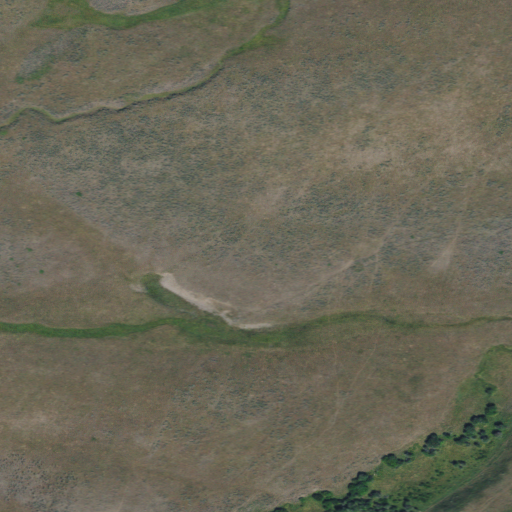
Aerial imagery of plain(s) in Montana named Haypress Meadow containing shrub, grassland, and evergreen forest